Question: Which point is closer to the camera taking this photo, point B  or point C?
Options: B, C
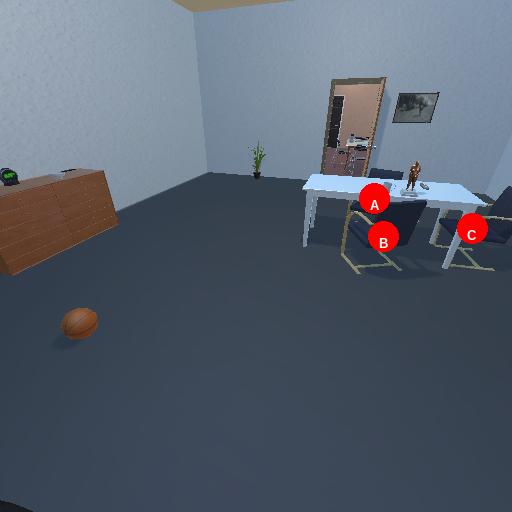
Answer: B